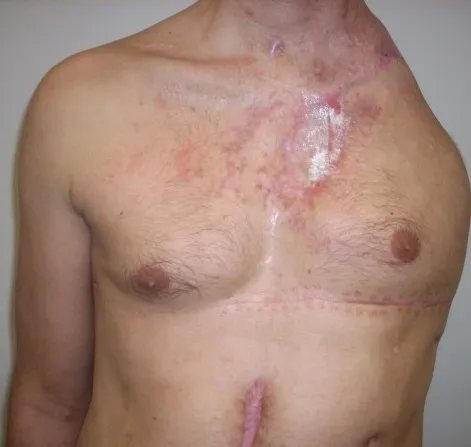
Complete left upper limb amputation. Digital photograph of post-traumatic anterior thorax demonstrating complete absence of left upper extremity and shoulder, 14 weeks after initial injury.
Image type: medical_photograph (other_medical_photograph)